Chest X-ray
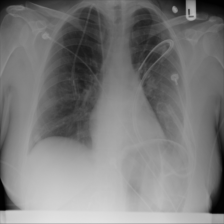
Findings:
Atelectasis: negative
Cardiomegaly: negative
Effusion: negative
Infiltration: negative
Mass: negative
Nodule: negative
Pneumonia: negative
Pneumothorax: negative
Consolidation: negative
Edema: negative
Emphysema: negative
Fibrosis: negative
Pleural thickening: negative
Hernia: negative